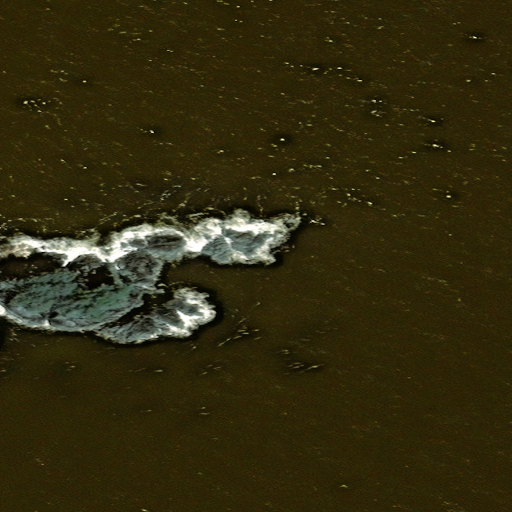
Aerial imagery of island in Alaska named Shrub Islet containing only unknown